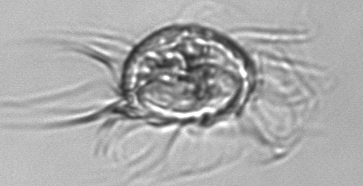
Label: Leegaardiella_ovalis